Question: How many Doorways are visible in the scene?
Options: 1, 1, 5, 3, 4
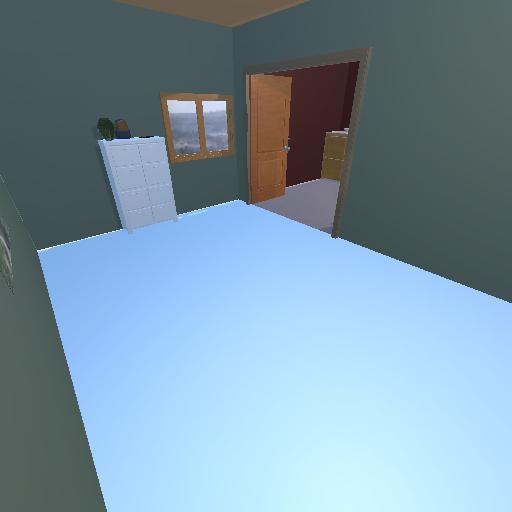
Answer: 1